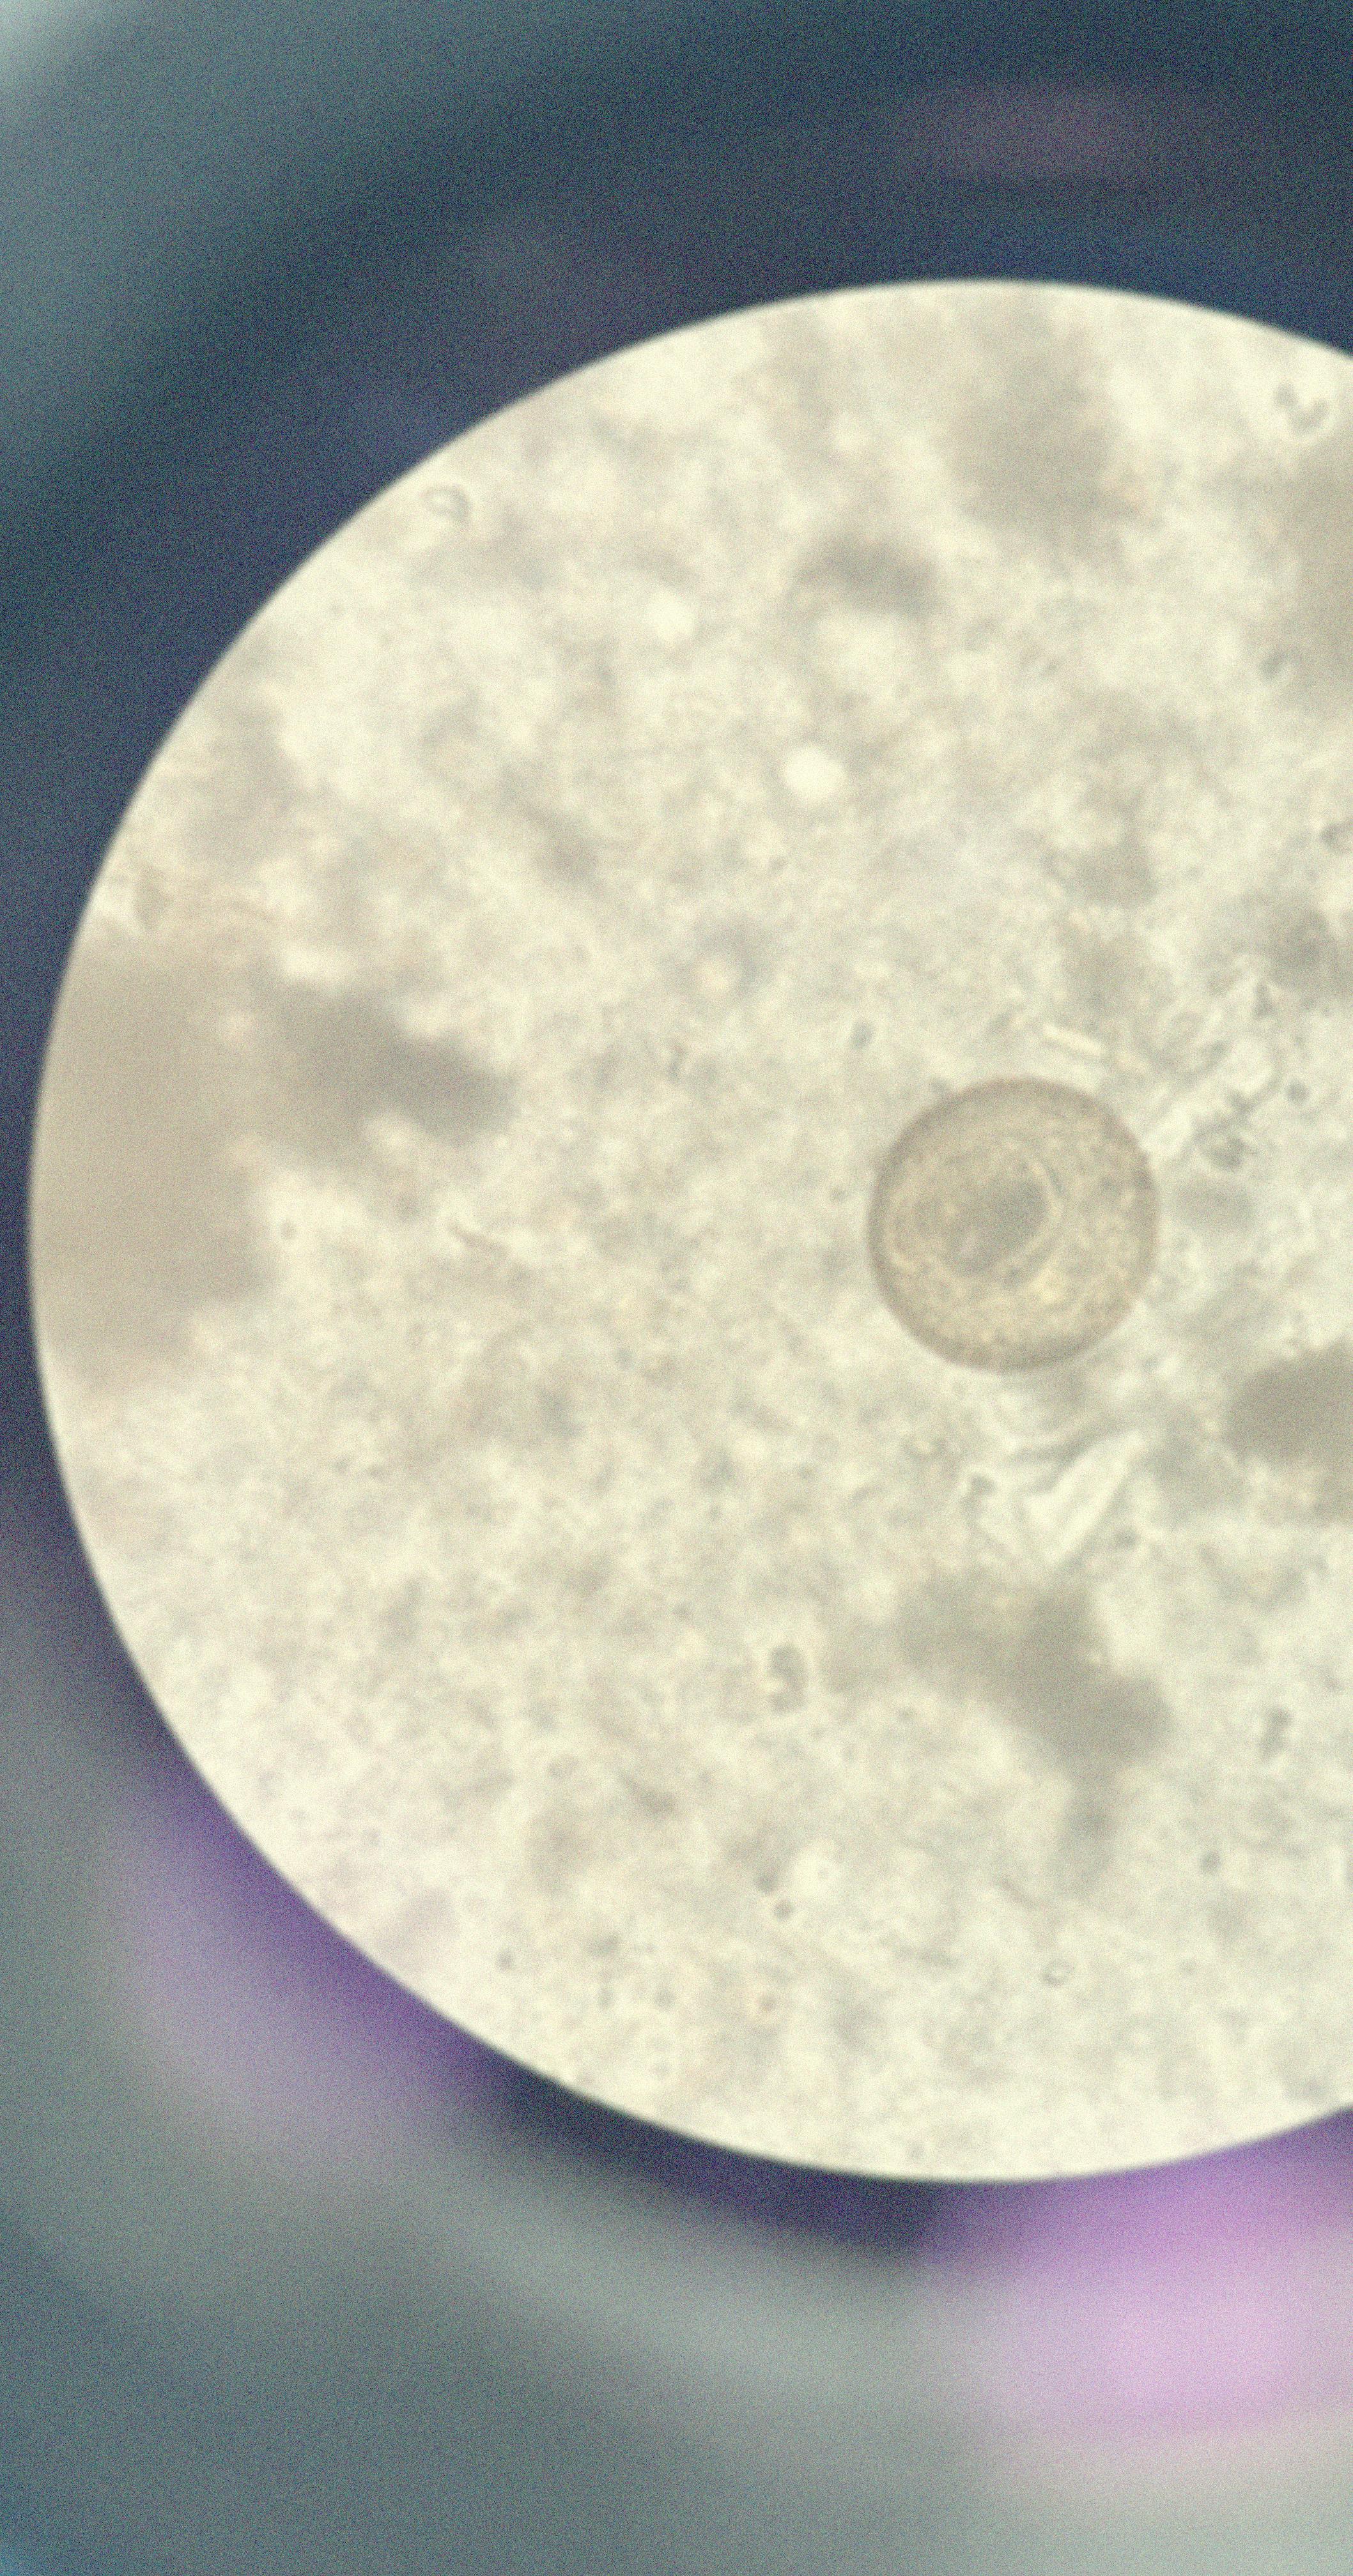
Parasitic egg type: Hymenolepis diminuta